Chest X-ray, PA view. Patient: 65 years old, sex F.
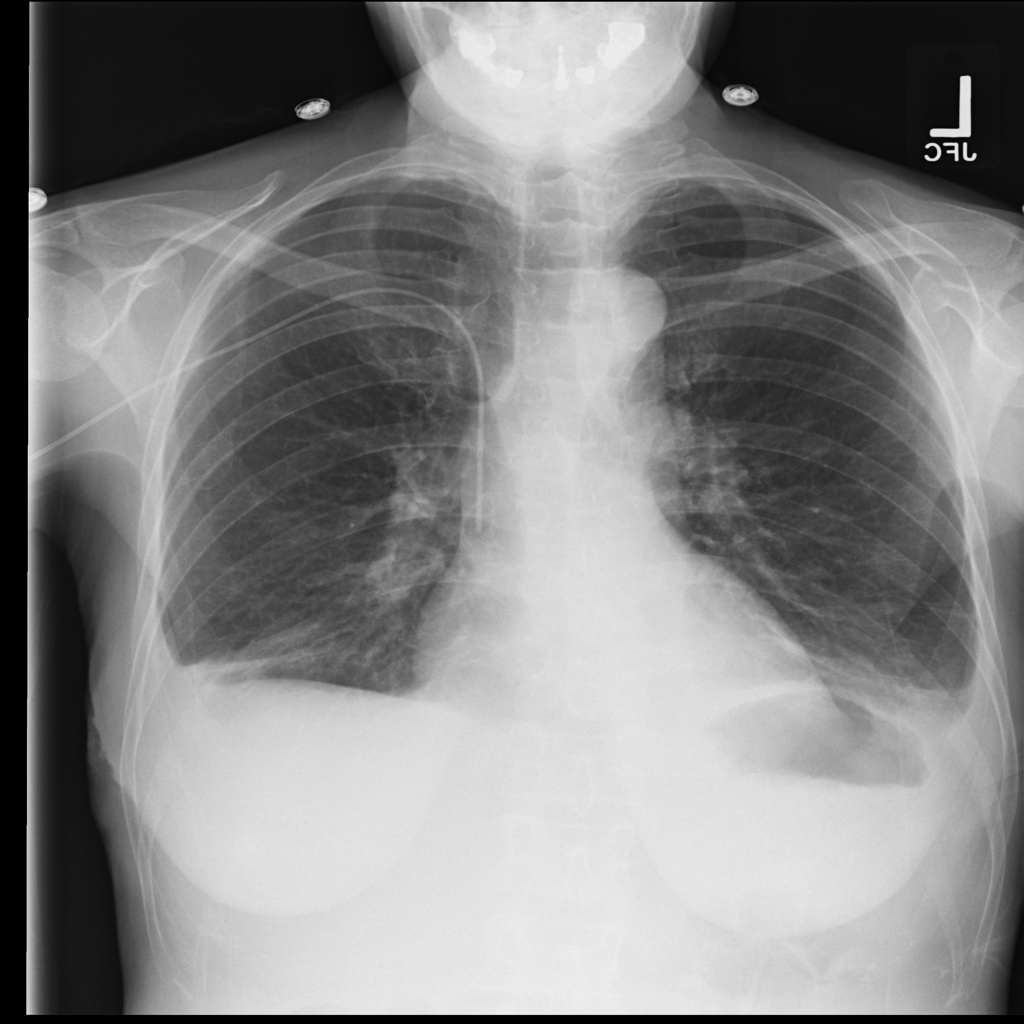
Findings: Atelectasis, Effusion